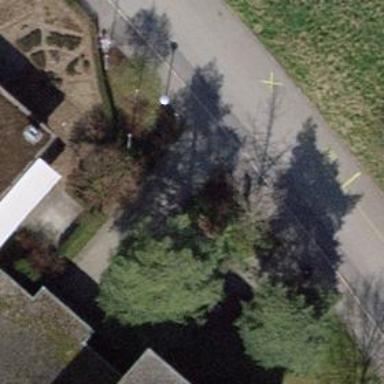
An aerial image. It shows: Brown bench.